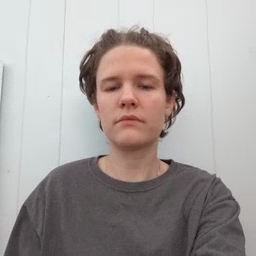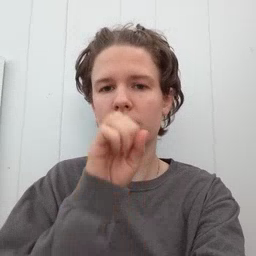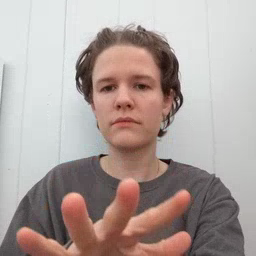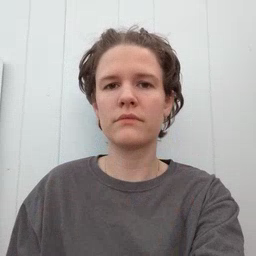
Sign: blow